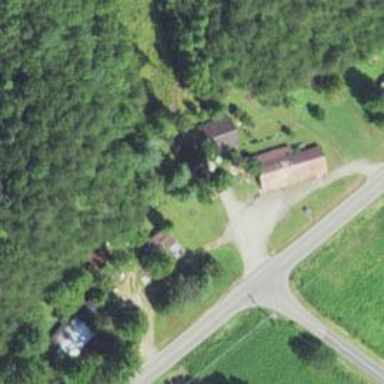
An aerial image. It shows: Driveway.